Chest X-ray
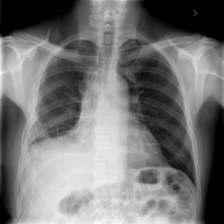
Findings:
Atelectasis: positive
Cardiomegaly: negative
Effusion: negative
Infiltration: positive
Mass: negative
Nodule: negative
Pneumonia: negative
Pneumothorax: negative
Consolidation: negative
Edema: negative
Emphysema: negative
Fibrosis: negative
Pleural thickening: negative
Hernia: negative